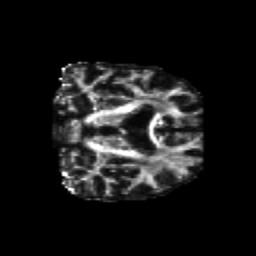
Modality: FA
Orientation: coronal
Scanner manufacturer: siemens
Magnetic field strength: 3 T
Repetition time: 6.8 s
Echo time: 0.093 s